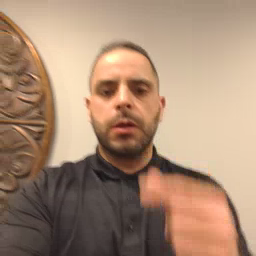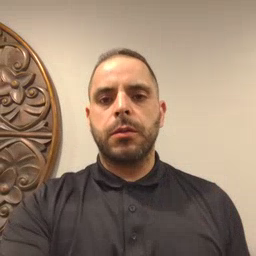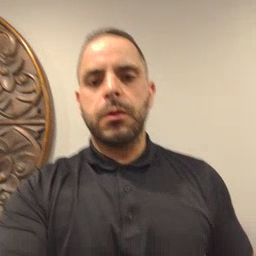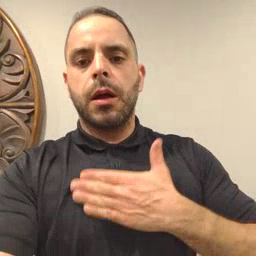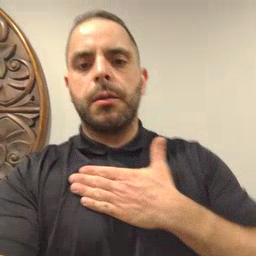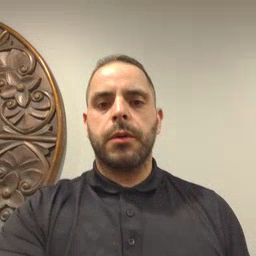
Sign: happy